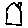
Label: house